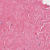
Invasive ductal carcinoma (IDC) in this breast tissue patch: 0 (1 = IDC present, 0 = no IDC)